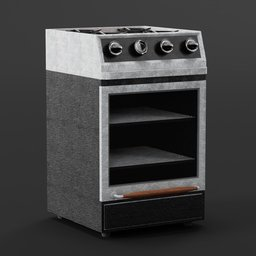
Label: appliances